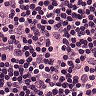
Metastatic tissue present: no